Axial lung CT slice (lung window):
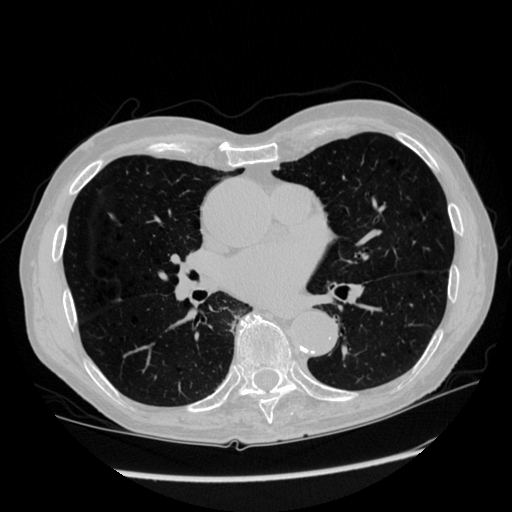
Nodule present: no